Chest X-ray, AP view. Patient: 21 years old, sex F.
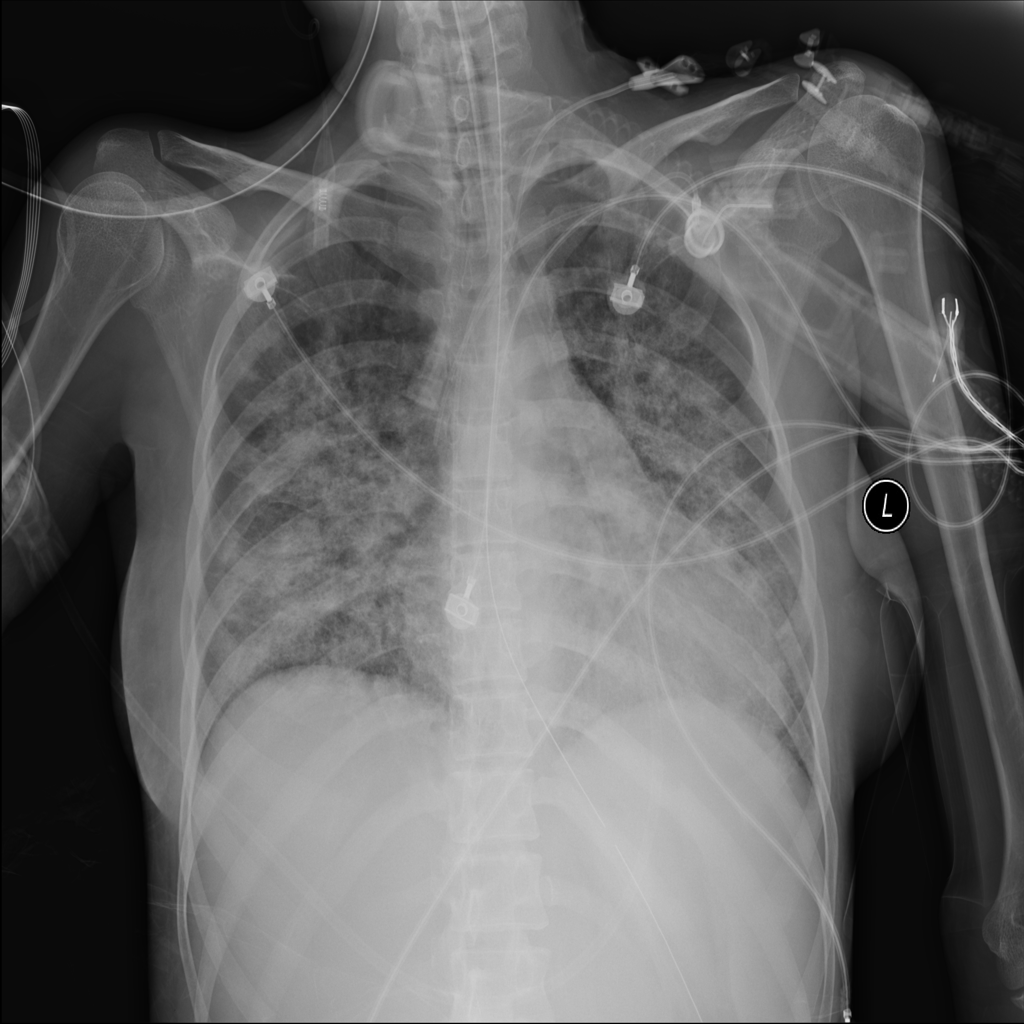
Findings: Infiltration